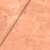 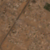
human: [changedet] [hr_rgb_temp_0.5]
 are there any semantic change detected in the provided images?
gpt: Many houses have been edified near the road.